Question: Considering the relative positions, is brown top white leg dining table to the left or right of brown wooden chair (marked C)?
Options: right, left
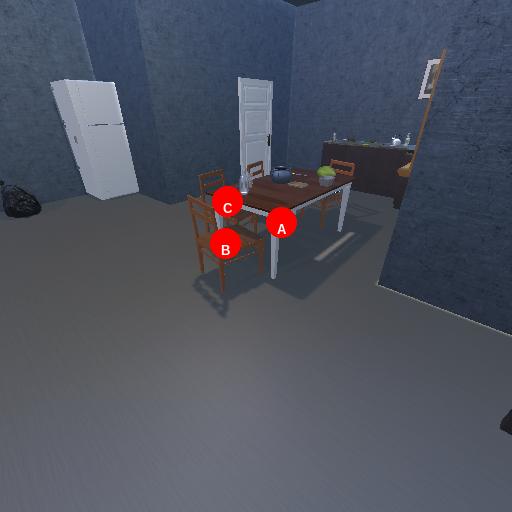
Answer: right